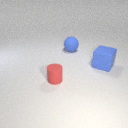
large blue rubber cube to the right of large blue rubber sphere